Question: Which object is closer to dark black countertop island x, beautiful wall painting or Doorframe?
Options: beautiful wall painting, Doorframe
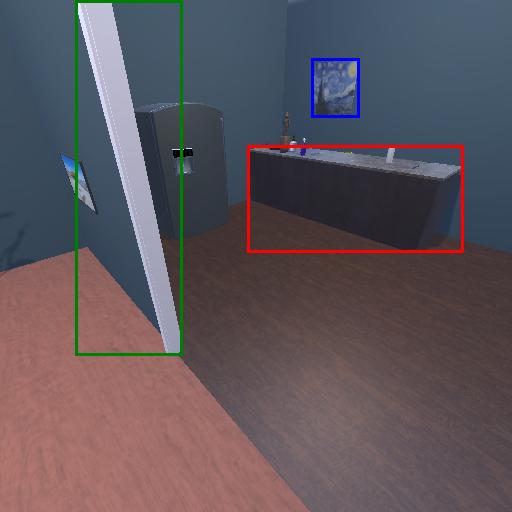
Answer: beautiful wall painting